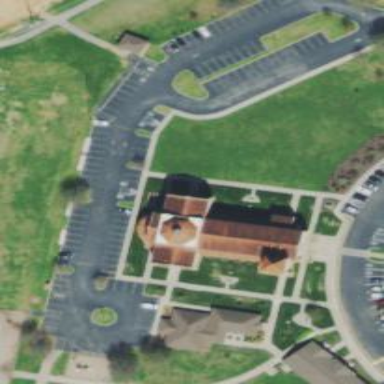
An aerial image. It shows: Place of worship.